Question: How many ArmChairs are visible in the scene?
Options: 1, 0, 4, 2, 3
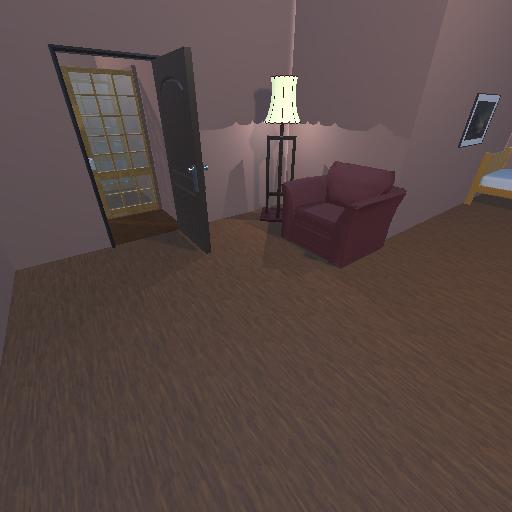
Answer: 1